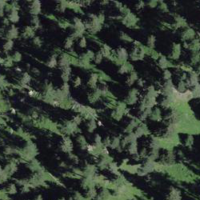
EUNIS habitat code: 43
Species observed at this site:
Cirsium erisithales
Ophrys insectifera
Anthyllis vulneraria
Primula veris